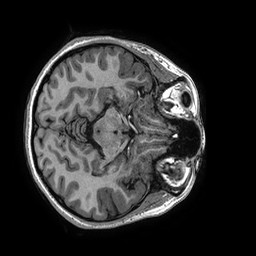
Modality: T1w
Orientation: axial
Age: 15
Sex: female
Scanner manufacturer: ge
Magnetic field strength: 3 T
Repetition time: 0.006952 s
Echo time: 0.00292 s